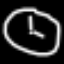
Label: clock